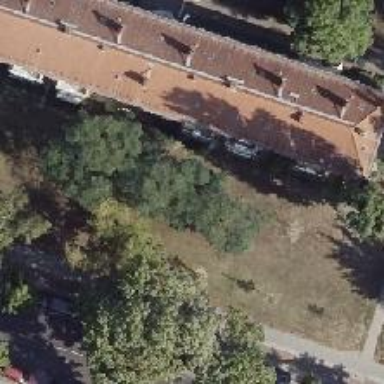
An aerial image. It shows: Apartments building with hipped roof oriented along.